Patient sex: M
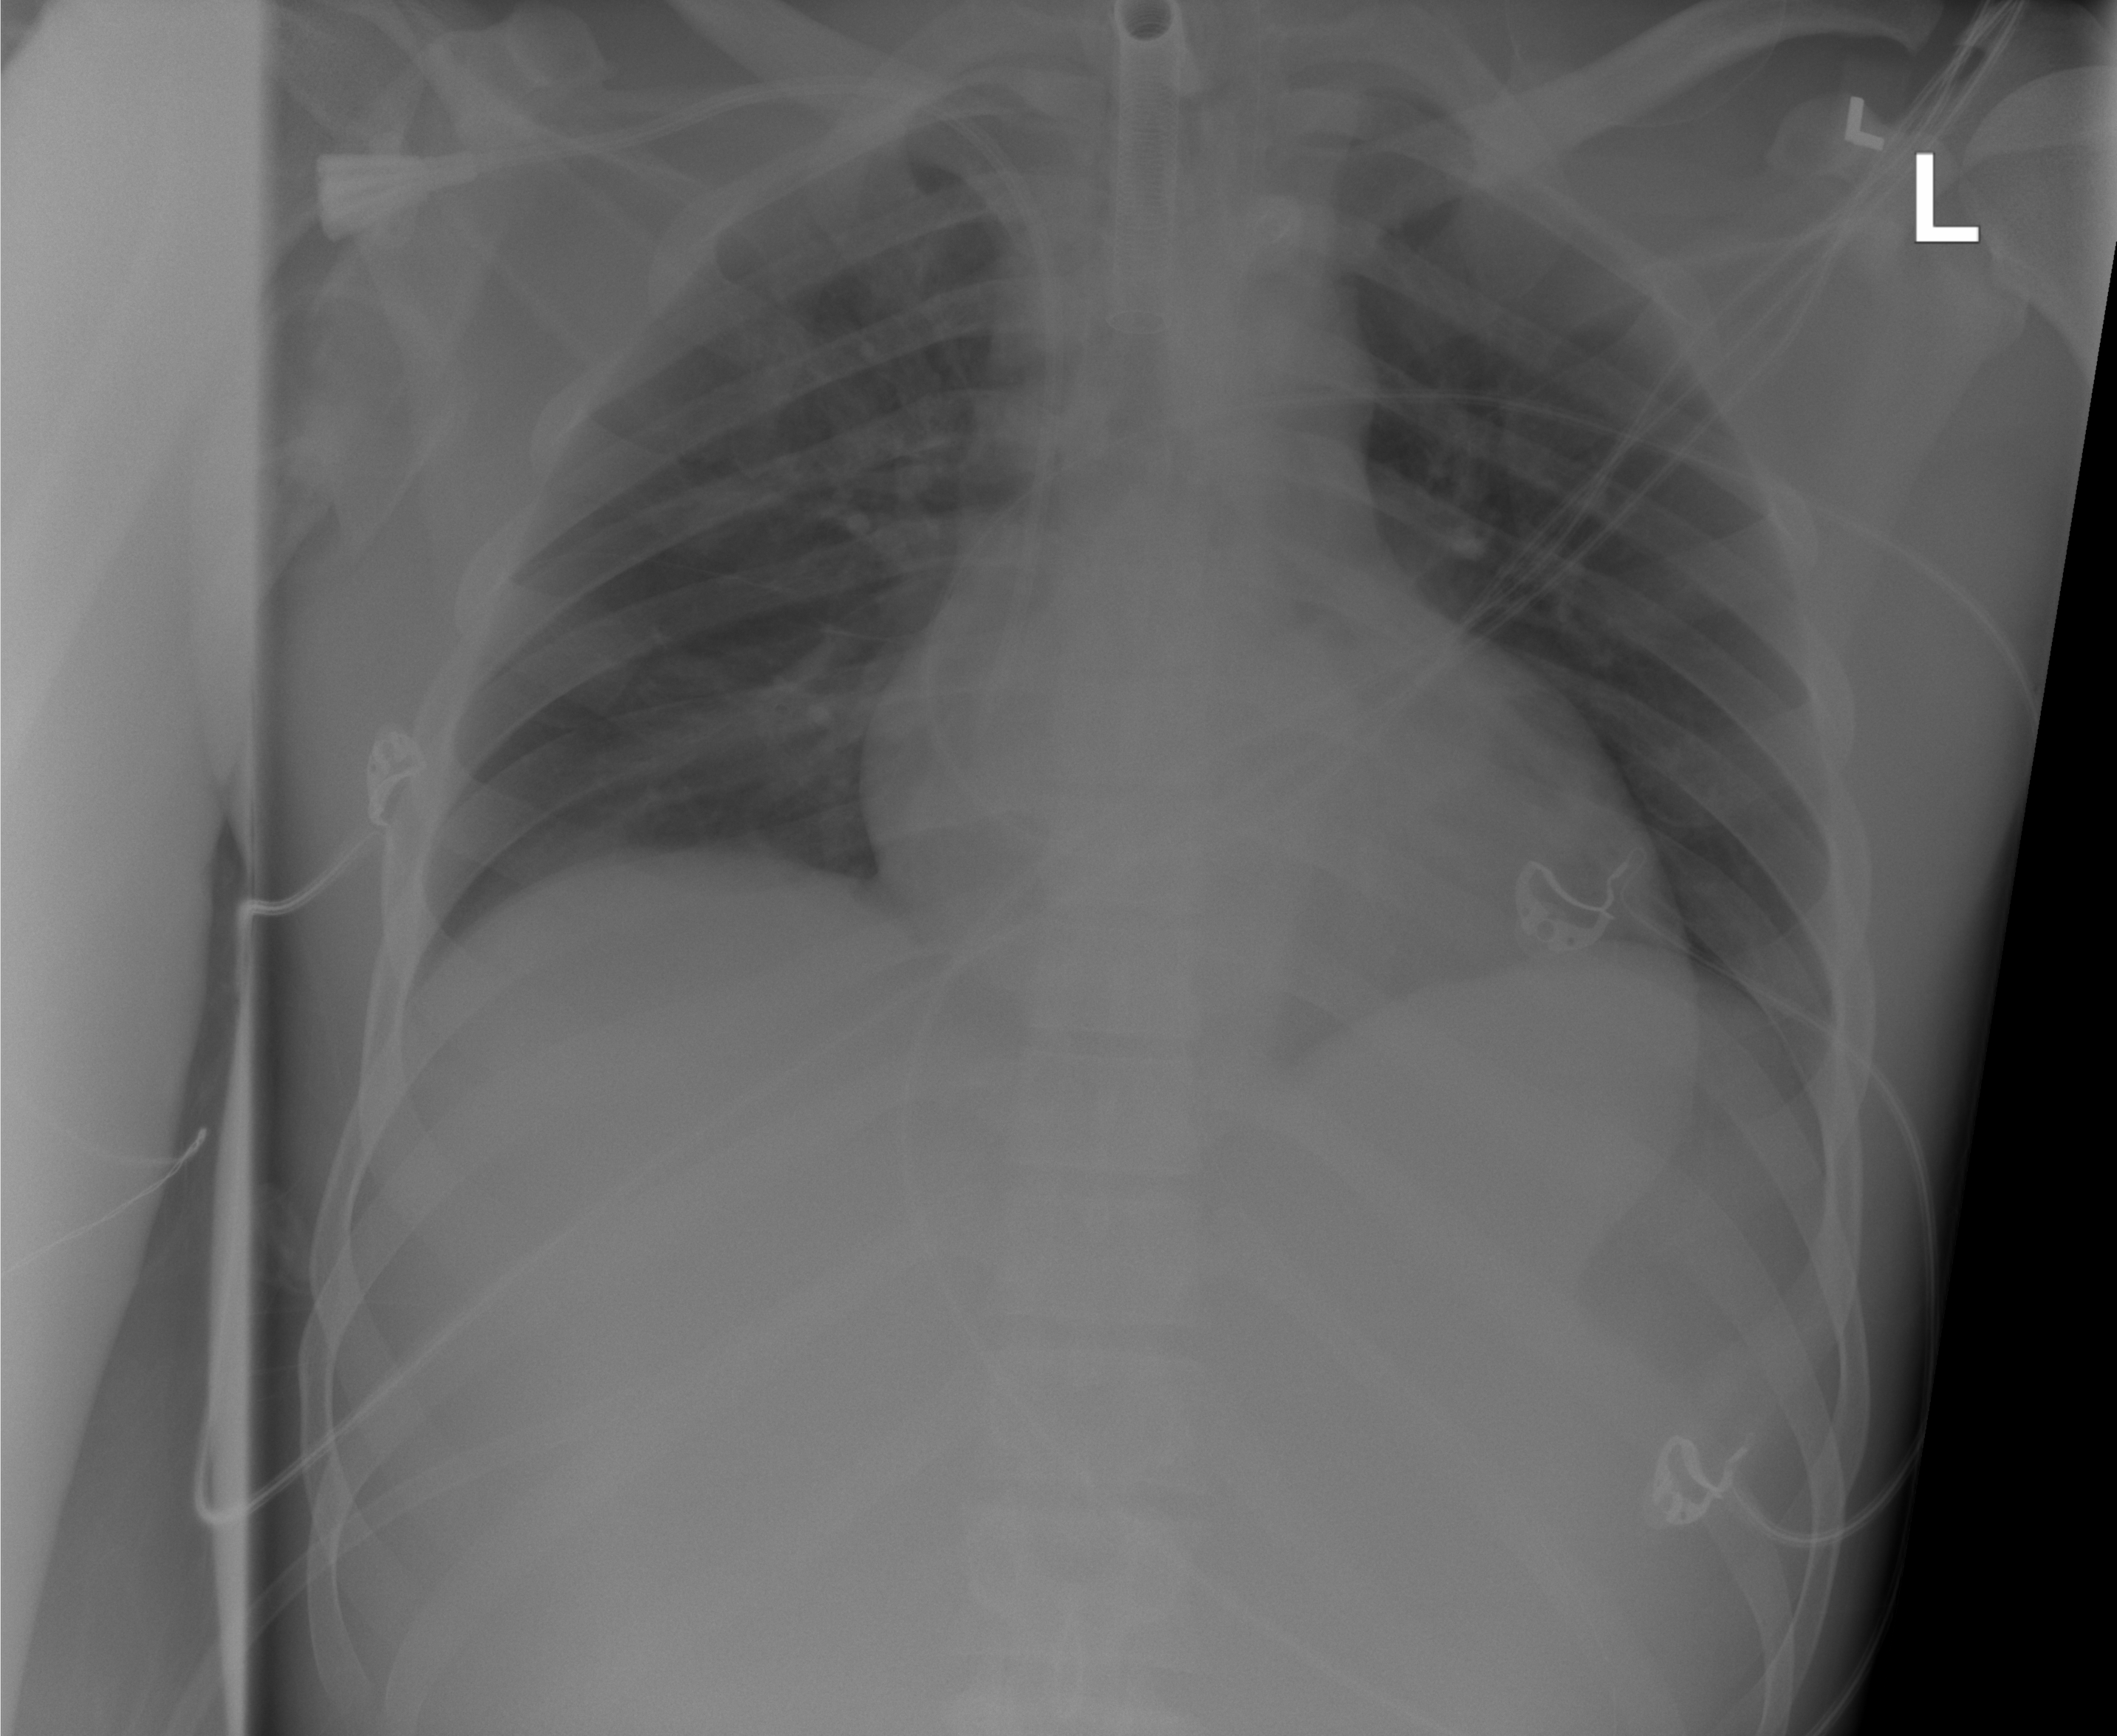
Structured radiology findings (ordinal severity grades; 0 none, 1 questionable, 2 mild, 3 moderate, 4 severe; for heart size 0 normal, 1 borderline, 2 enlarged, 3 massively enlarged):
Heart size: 2
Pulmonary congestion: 0
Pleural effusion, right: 0
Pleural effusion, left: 0
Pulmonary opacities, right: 2
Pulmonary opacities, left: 0
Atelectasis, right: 0
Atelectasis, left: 0